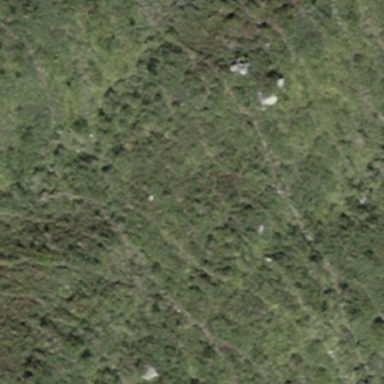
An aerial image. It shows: Forest area.